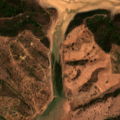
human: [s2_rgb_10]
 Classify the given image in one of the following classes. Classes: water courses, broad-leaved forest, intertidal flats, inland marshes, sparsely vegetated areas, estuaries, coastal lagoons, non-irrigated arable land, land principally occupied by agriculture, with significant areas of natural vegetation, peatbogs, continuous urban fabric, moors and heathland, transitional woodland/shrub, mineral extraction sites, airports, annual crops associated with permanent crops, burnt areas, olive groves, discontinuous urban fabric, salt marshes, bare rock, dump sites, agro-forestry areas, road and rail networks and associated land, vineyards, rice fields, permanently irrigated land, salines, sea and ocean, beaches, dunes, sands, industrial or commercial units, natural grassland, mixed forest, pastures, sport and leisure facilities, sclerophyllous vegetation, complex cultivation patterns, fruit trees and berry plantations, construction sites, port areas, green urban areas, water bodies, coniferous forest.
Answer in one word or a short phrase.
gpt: permanently irrigated land, agro-forestry areas, broad-leaved forest, transitional woodland/shrub, water bodies